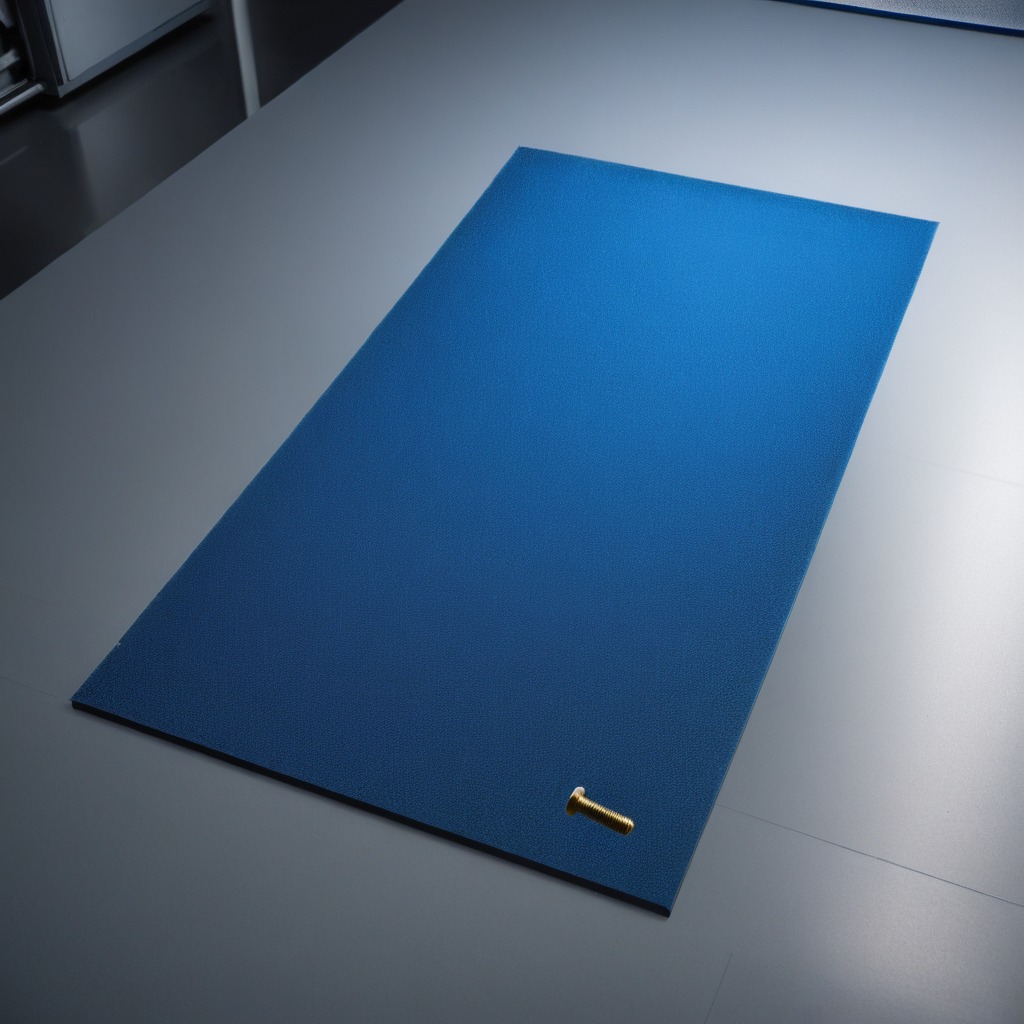
A metal screw lies on a clean granite tabletop covered with a blue rubber mat inside a workshop under bright overhead lighting crisp shadows high clarity worn but beneath the mat